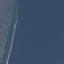
Land use / land cover: SeaLake